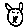
Label: cat